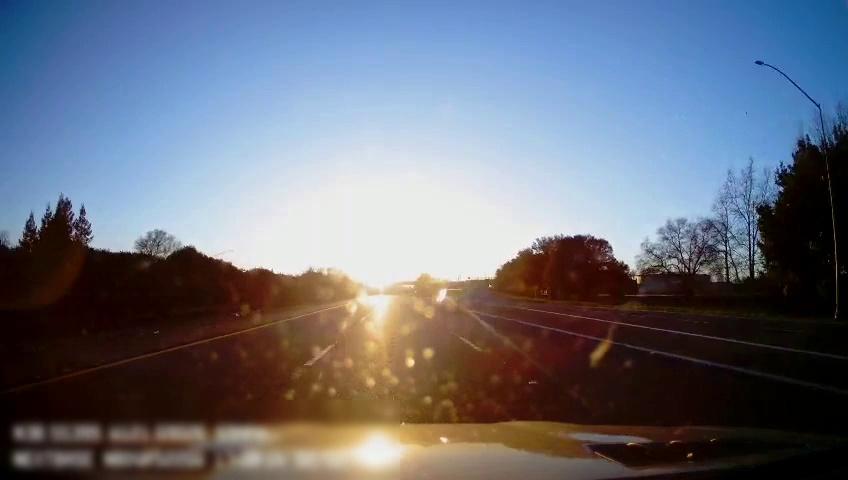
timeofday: Day
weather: Sunny
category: Drivable Space
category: Vehicles | SUV
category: Lanes | Alternate Lane
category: Lanes | Current Lane
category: Lanes | Current Lane
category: Lanes | Alternate Lane
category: Lanes | Alternate Lane
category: Lanes | Alternate Lane
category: Lanes | Alternate Lane